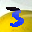
Label: 3